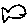
Label: fish